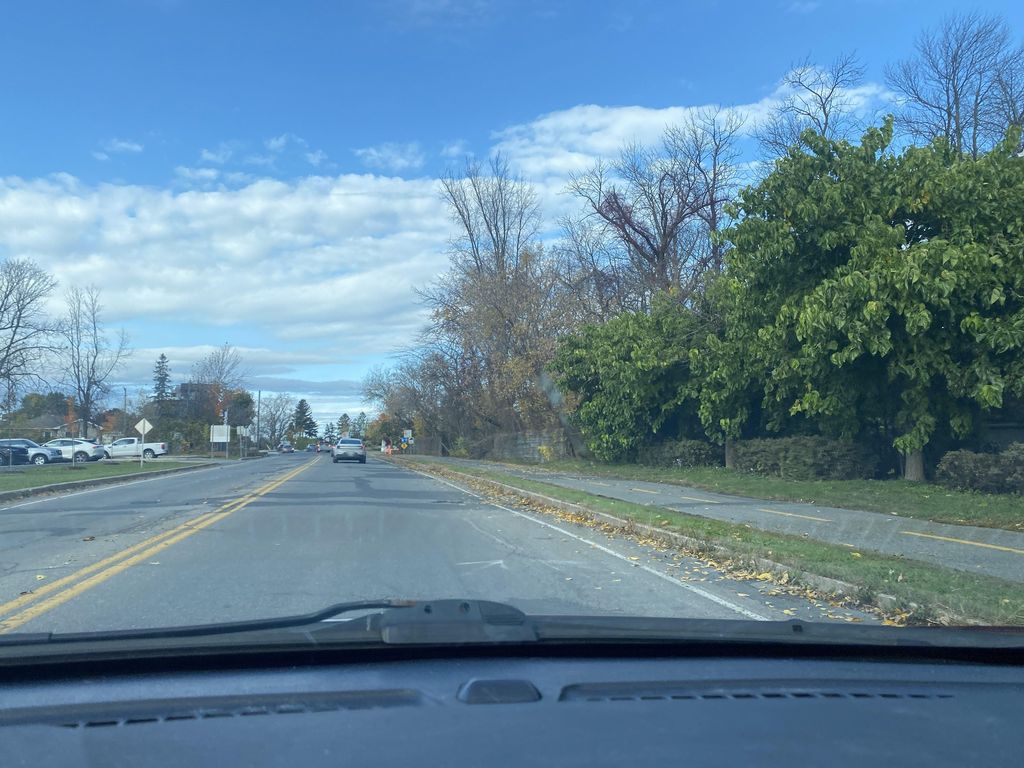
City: montreal